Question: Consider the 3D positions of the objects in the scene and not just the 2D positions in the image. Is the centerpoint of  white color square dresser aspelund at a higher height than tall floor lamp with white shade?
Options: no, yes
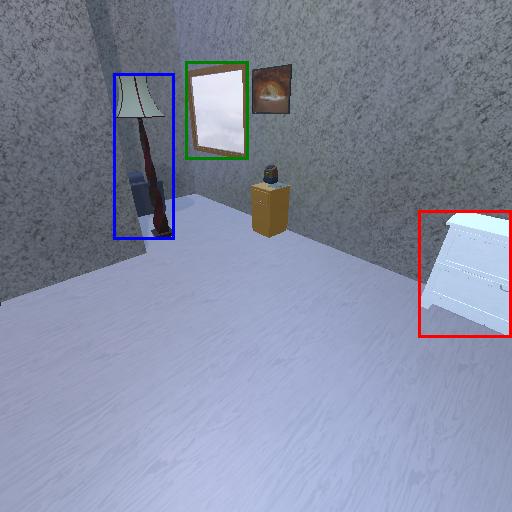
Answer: no